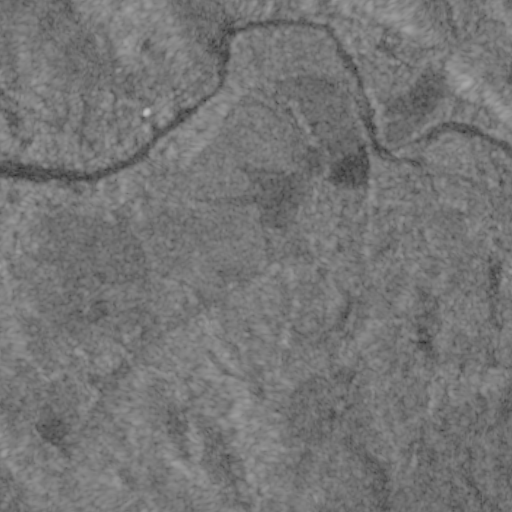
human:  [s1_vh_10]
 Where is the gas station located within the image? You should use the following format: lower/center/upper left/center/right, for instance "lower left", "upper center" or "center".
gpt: The gas station is located in the upper right of the image.
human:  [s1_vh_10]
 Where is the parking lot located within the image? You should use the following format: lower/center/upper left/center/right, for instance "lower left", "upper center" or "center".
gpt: The parking lot is located in the upper left of the image.
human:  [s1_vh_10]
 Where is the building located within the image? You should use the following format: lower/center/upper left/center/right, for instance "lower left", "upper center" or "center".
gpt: The building is located in the upper of the image.
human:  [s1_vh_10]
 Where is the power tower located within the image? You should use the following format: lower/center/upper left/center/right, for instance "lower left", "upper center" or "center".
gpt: There is no power tower in the image.

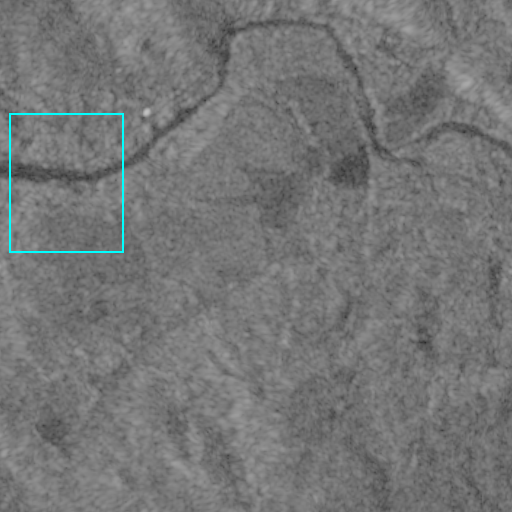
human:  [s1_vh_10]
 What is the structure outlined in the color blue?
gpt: There is no blue outline.
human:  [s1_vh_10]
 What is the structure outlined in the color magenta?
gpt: There is no structure outlined in magenta.